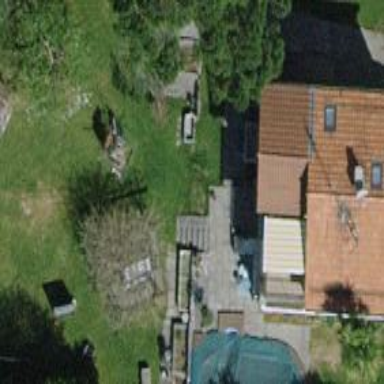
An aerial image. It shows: Garden surrounded by fence.